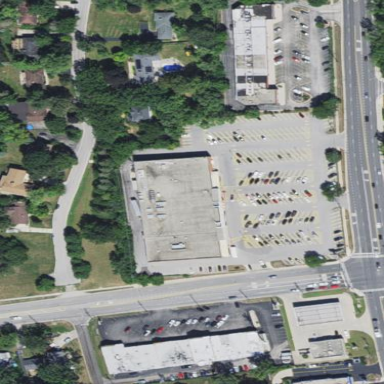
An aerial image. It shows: Retail building housing supermarket.